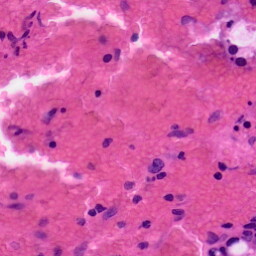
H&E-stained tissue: Colon